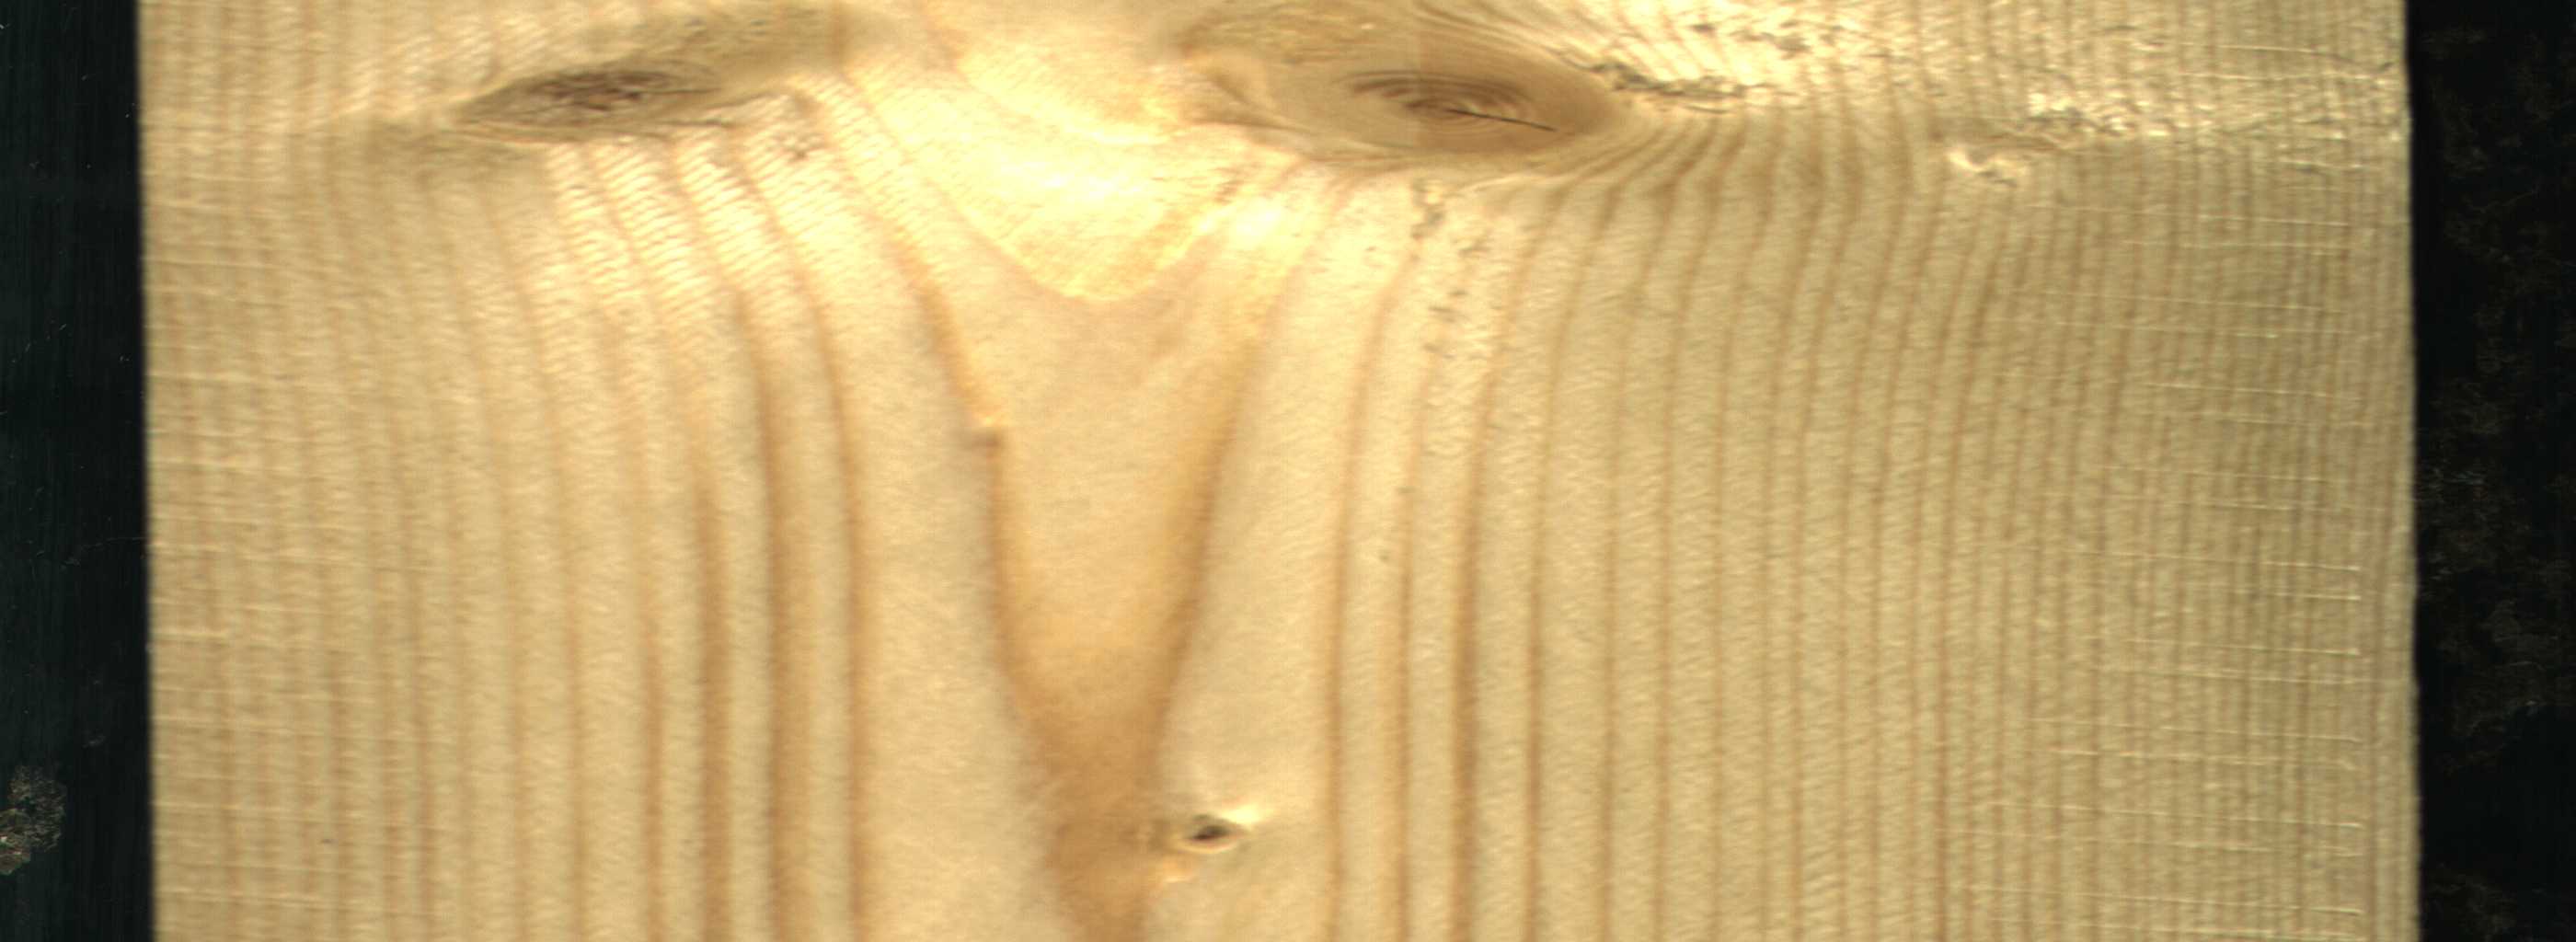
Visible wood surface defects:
knot_with_crack
knot_with_crack
Live_Knot